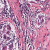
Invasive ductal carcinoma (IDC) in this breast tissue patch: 0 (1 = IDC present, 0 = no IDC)